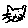
Label: cat